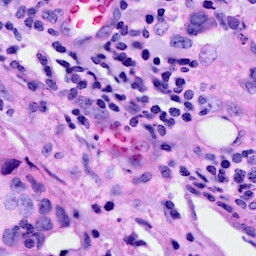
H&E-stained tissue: Breast